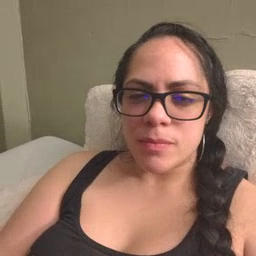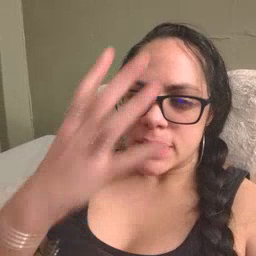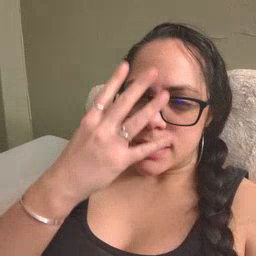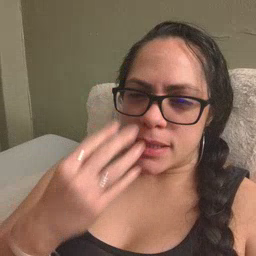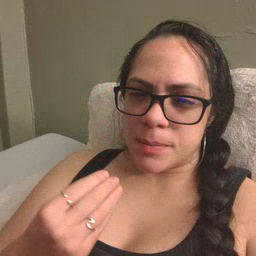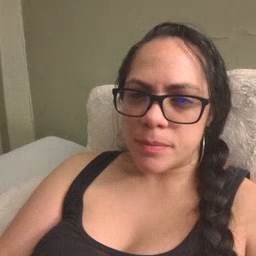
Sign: sleep